Field crop: tomato
Growth stage: 2
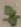
Species: solanum